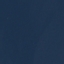
Land use / land cover: SeaLake